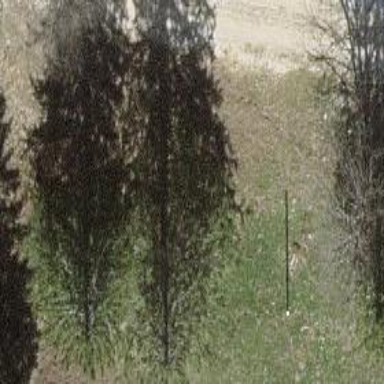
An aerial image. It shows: Single tag "natural: tree."